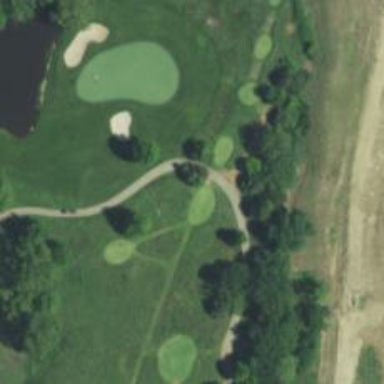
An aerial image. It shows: Path for both road and golf.